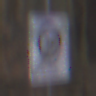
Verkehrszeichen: EndeZone30
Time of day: MorningAfternoon
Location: Outdoor (Nature)
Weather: Overcast
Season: Autumn
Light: Natural